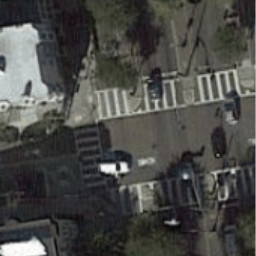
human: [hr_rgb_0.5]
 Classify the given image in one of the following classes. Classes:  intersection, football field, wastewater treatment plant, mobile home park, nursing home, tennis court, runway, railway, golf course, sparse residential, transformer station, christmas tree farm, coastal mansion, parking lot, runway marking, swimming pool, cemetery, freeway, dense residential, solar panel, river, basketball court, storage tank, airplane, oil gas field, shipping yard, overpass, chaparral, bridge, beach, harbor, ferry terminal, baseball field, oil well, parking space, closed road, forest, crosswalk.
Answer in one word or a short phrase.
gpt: crosswalk